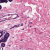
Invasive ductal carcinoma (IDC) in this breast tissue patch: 0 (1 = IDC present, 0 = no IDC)